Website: lowes
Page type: review-order
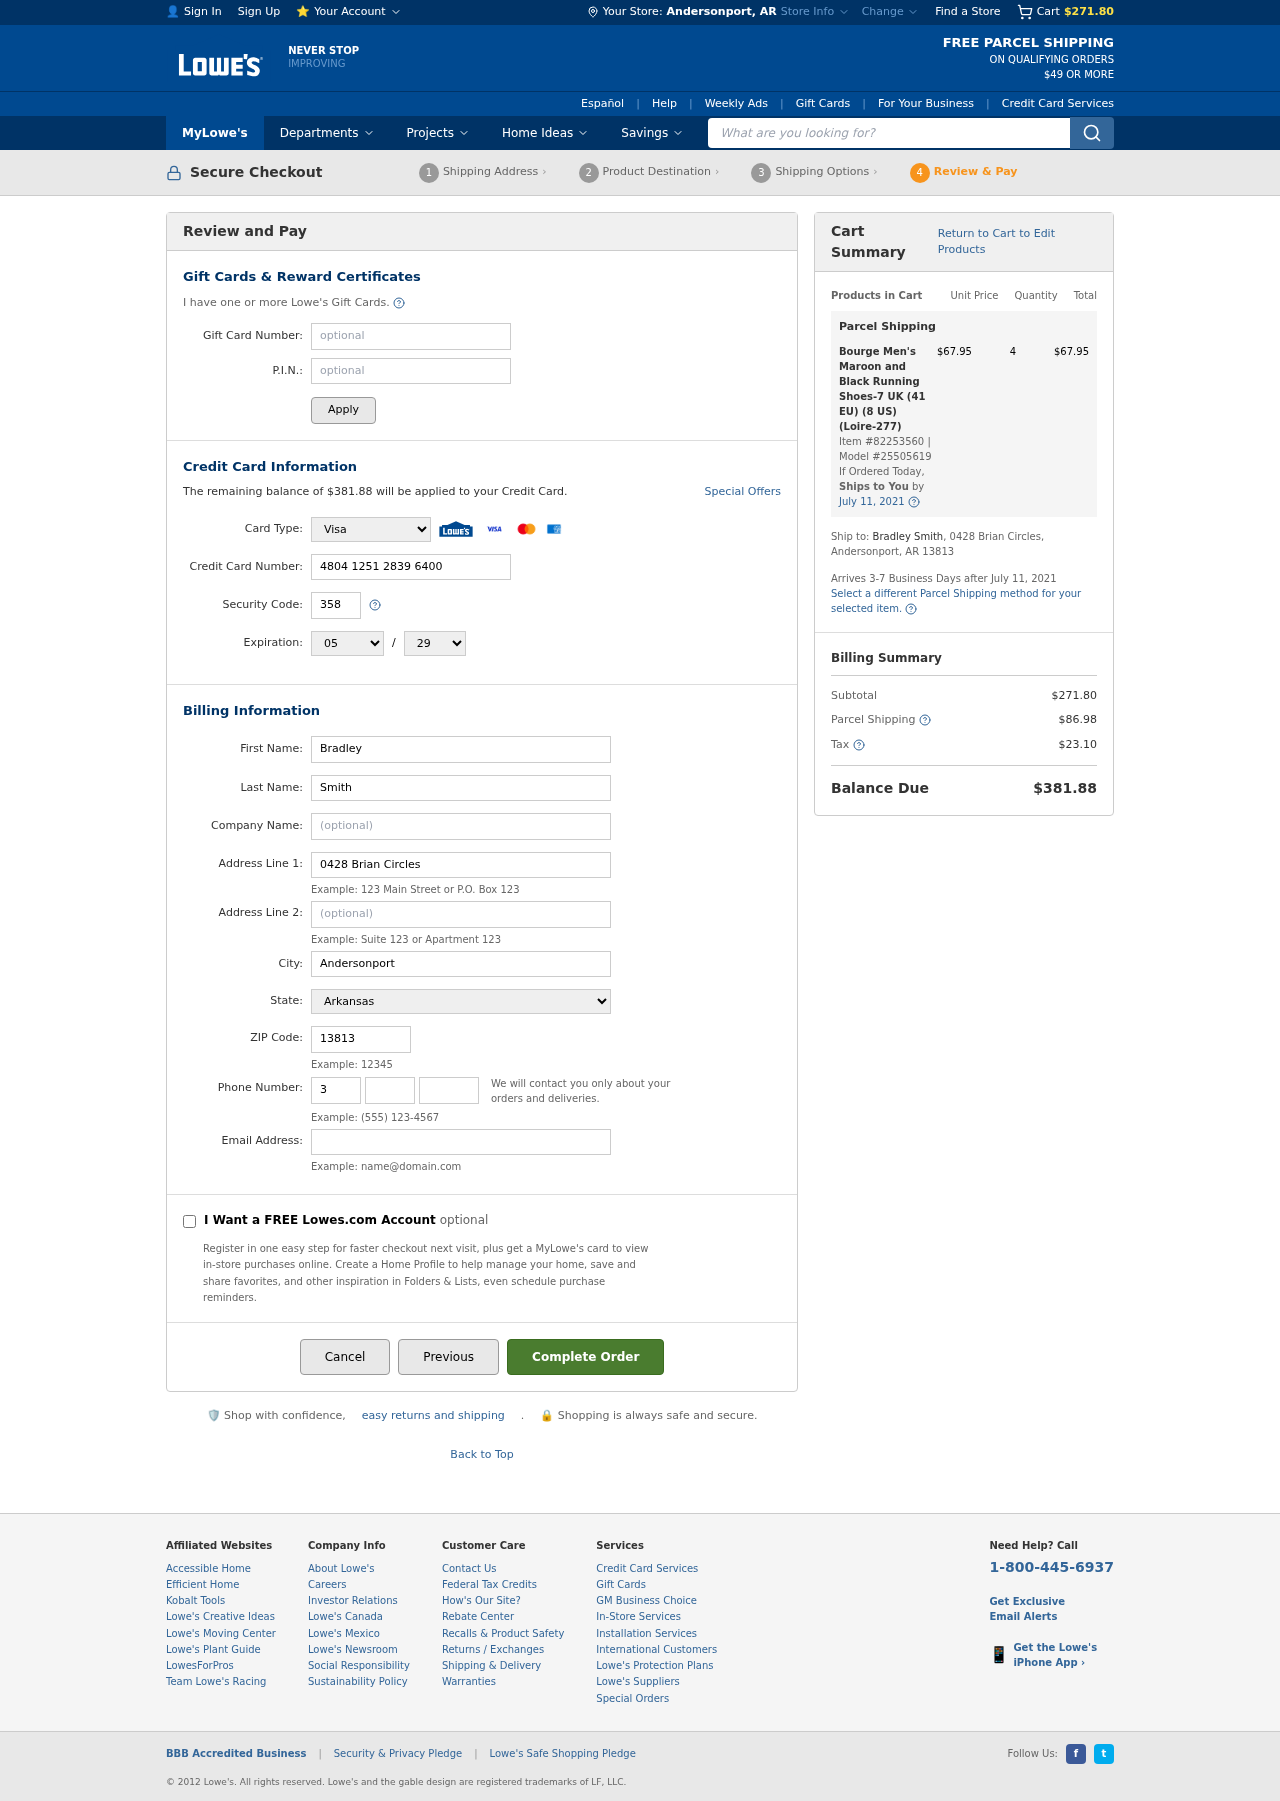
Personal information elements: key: PII_CARD_CVV
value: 358
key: PII_CARD_EXPIRY_MONTH
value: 05
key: PII_CARD_EXPIRY_YEAR
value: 29
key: PII_CARD_NUMBER
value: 4804 1251 2839 6400
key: PII_CARD_TYPE
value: Visa
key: PII_CITY
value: Andersonport
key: PII_CITY_STATE
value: Andersonport, AR
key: PII_EMAIL
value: bsmith@yahoo.com
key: PII_FIRSTNAME
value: Bradley
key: PII_LASTNAME
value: Smith
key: PII_PHONE_AREA
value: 359
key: PII_PHONE_PREFIX
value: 934
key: PII_PHONE_SUFFIX
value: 4547
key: PII_POSTCODE
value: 13813
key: PII_STATE
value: Arkansas
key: PII_STREET
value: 0428 Brian Circles
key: PII_STREET2
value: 0428 Brian Circles
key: PII_FULLNAME2
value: Bradley Smith
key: PII_STATE_ABBR
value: AR
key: PII_POSTCODE_FULL
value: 13813
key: PII_CITY_STATE_ZIP
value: Andersonport, AR 13813
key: PII_POSTCODE_NUMERIC
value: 13813
Product elements: key: PRODUCT1_NAME
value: Bourge Men's Maroon and Black Running Shoes-7 UK (41 EU) (8 US) (Loire-277)
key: PRODUCT1_PRICE
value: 67.95
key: PRODUCT1_QUANTITY
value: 4
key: PRODUCT1_ITEM_NUMBER
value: Item #82253560
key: PRODUCT1_MODEL_NUMBER
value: Model #25505619
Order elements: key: ORDER_SUBTOTAL
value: $271.80
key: ORDER_BALANCE_DUE
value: $381.88
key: ORDER_SHIPPING_DATE
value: July 11, 2021
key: ORDER_ITEM_TOTAL
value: $67.95
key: ORDER_SHIPPING_DATE2
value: July 11, 2021
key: ORDER_SHIPPING_COST
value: $86.98
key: ORDER_TAX
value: $23.10
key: ORDER_TOTAL
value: $381.88
Search elements: key: HEADER_SEARCH
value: What are you looking for?